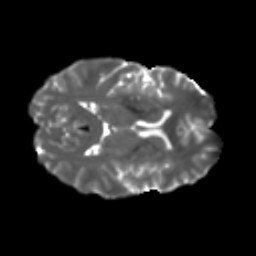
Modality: T2w
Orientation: axial
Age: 44
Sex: male
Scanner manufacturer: ge
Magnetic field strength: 3 T
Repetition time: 7.8 s
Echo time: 0.0613 s